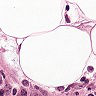
Metastatic tissue present: yes